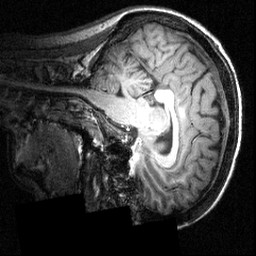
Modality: T1w
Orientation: sagittal
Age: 25
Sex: female
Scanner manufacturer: siemens
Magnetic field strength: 3.951 T
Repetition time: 1.5 s
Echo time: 0.00335 s